Interaction volume radius: 10 \u00c5
Interaction volume height: 30 \u00c5
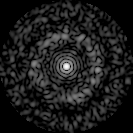
Disorder parameter: 0.8451